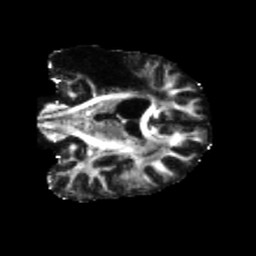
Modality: FA
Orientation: coronal
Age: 43
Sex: male
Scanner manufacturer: siemens
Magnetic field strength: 3 T
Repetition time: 5.47 s
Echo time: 0.0854 s